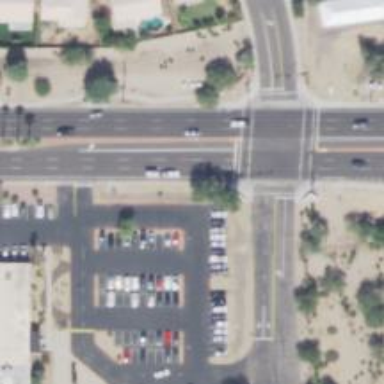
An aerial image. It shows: Solid stop line on the road.